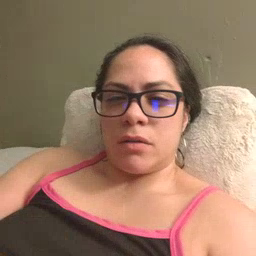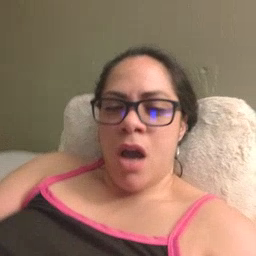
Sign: high